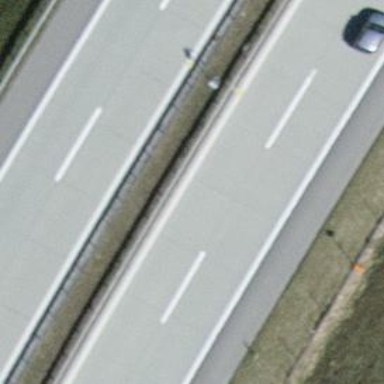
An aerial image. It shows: Asphalt motorway.